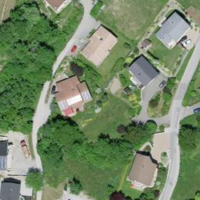
EUNIS habitat code: 55
Species observed at this site:
Clematis vitalba